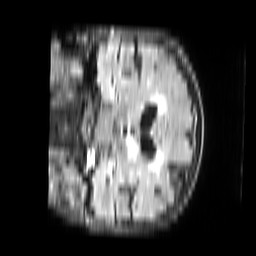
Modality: FLAIR
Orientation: coronal
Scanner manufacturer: philips
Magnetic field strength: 1.5 T
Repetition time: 10 s
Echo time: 0.14 s